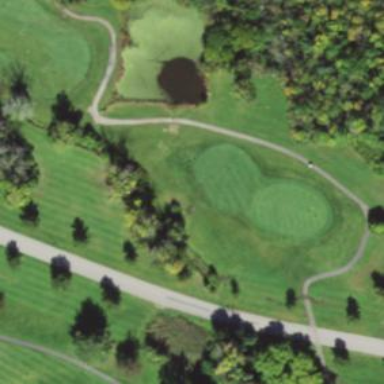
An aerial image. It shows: Golf fairway surrounded by grass.